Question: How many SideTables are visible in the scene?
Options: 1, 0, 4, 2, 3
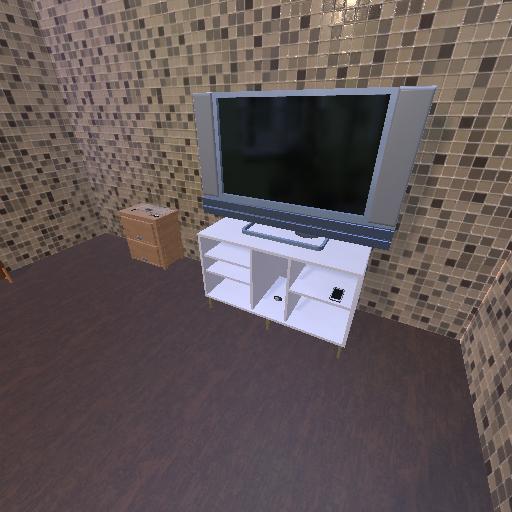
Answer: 1